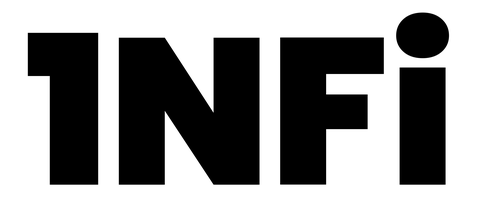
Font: Poppins-Black